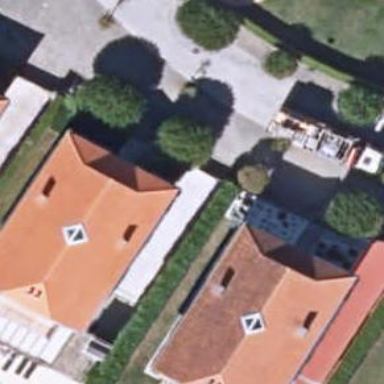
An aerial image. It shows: Simple house.